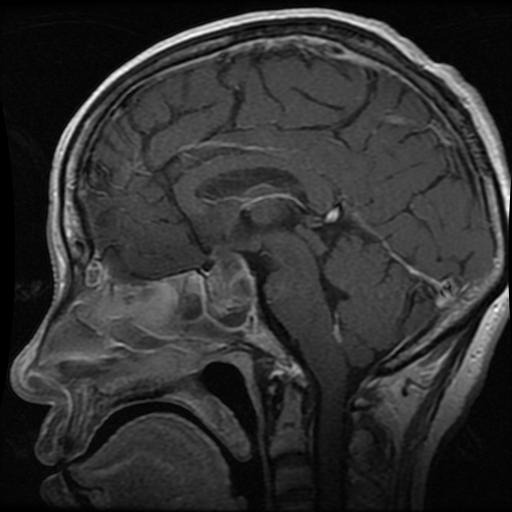
Label: pituitary